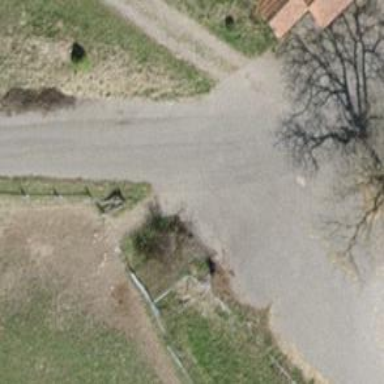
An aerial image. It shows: Gate.